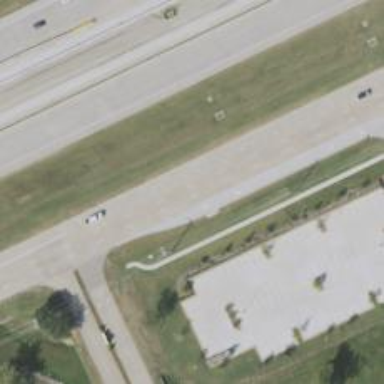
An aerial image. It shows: Secondary road with frontage road alongside.